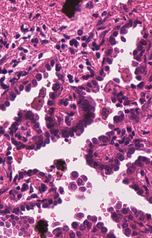
Tumor epithelial tissue: yes
Tumor-associated stroma tissue: yes
Normal tissue: no